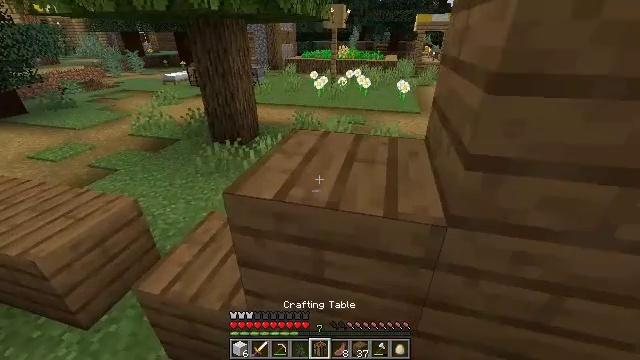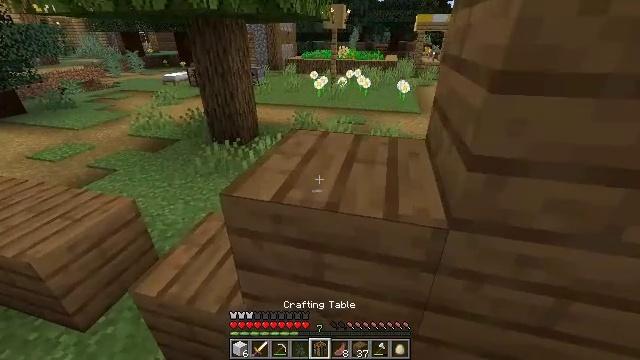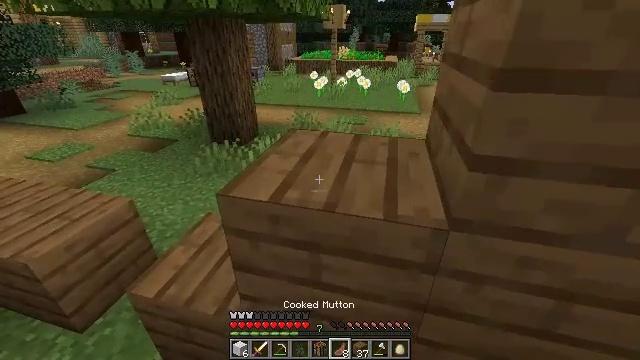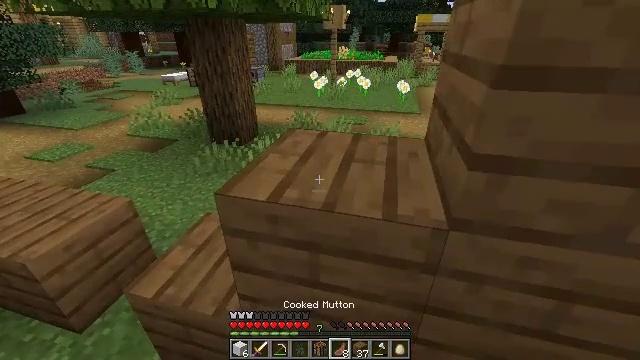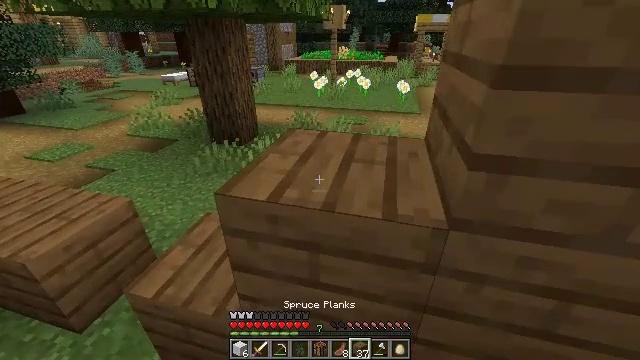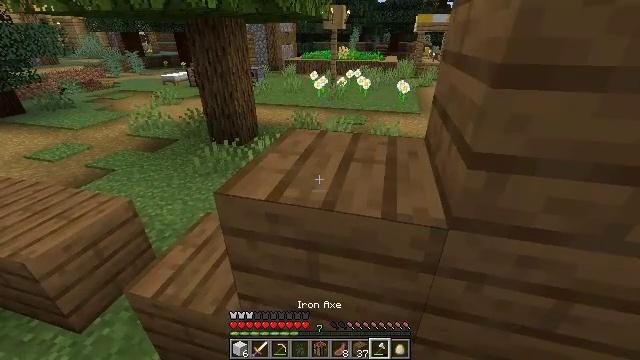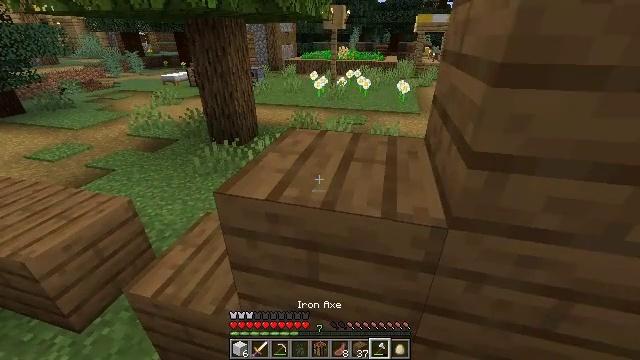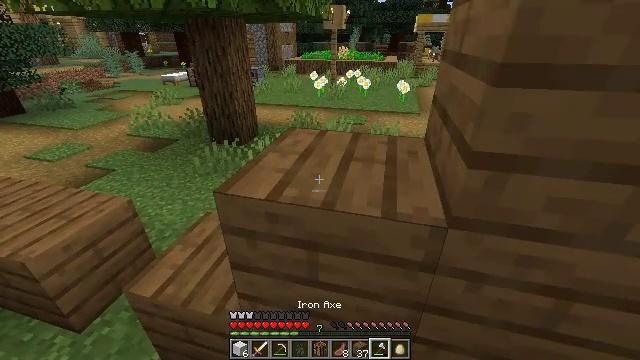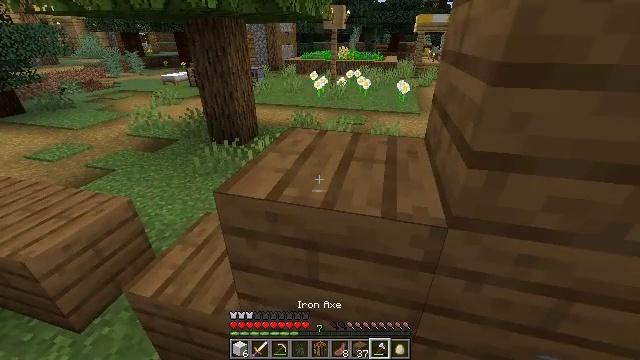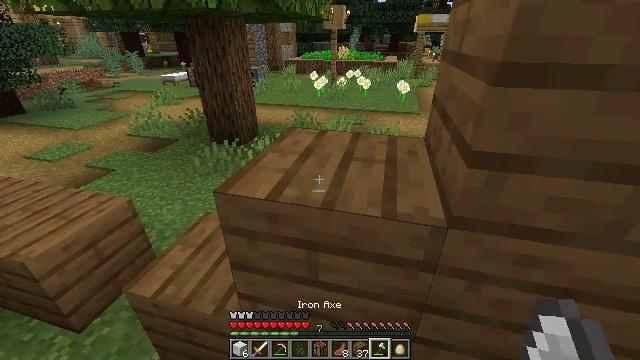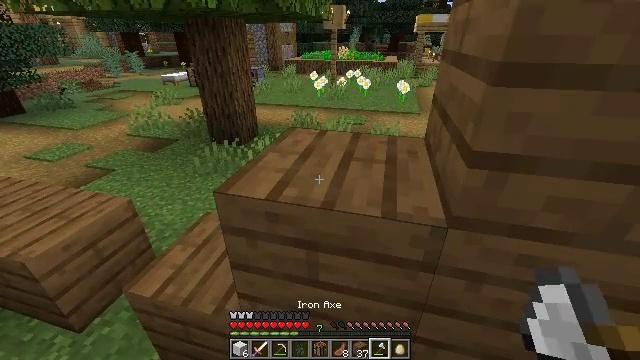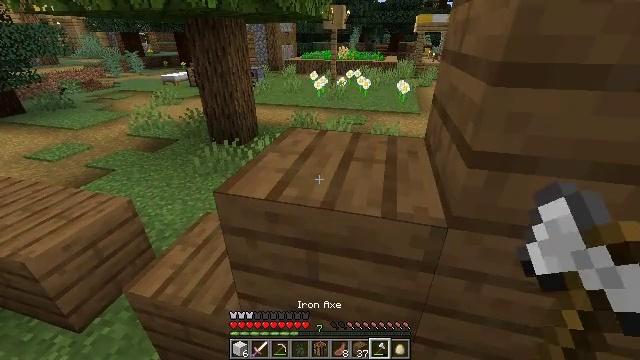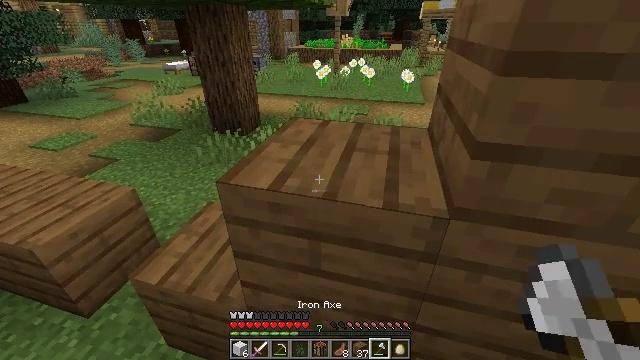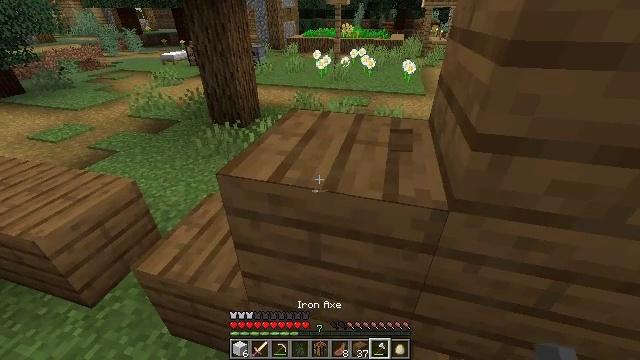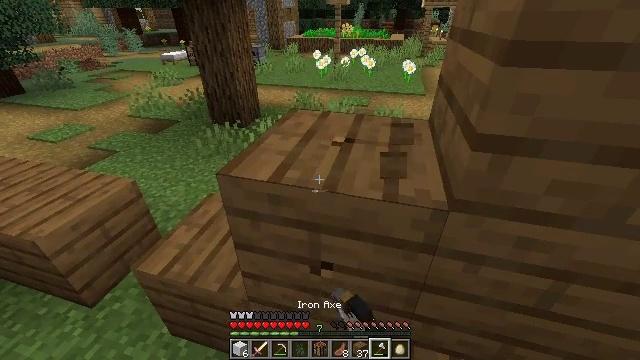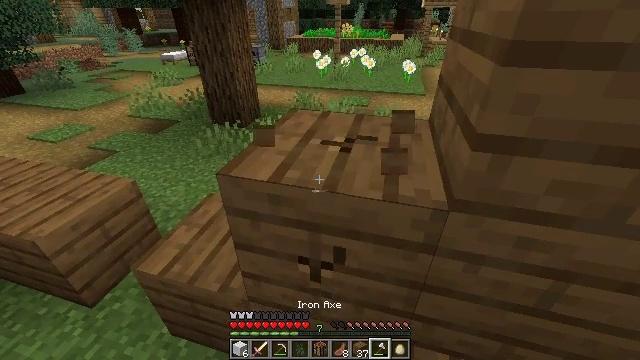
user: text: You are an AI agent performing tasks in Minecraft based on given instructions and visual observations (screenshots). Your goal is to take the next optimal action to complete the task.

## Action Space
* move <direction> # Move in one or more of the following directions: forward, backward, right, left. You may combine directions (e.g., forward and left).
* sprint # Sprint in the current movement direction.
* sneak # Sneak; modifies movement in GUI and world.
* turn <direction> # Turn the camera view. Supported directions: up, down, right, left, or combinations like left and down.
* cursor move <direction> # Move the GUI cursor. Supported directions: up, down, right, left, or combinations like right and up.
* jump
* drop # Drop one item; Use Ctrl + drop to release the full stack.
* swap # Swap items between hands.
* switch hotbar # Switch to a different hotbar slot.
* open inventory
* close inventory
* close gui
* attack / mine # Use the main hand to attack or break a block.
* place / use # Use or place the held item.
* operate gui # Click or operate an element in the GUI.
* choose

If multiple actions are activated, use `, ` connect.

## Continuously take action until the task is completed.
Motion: motion action
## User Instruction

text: Mine spruce planks to gather materials.
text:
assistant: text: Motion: no_op
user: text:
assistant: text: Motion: no_op
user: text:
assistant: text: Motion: no_op
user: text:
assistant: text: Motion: no_op
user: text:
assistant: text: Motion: no_op
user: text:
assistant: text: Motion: no_op
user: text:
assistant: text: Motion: no_op
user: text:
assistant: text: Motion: no_op
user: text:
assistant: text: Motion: no_op
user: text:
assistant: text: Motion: no_op
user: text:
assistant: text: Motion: no_op
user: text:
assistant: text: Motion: turn down
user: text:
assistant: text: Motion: turn down, attack / mine
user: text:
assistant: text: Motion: attack / mine
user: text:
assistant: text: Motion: attack / mine
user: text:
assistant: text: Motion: attack / mine
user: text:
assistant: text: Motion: attack / mine
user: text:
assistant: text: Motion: attack / mine
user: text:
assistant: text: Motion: attack / mine
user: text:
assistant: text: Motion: attack / mine
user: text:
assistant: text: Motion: attack / mine
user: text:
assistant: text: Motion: attack / mine
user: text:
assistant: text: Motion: attack / mine
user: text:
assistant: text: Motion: attack / mine
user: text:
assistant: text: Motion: attack / mine
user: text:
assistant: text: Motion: attack / mine
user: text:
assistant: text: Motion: attack / mine
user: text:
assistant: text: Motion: attack / mine